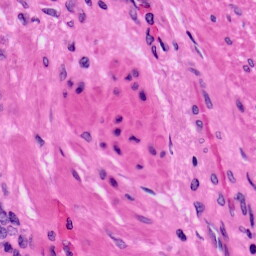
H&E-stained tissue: Prostate